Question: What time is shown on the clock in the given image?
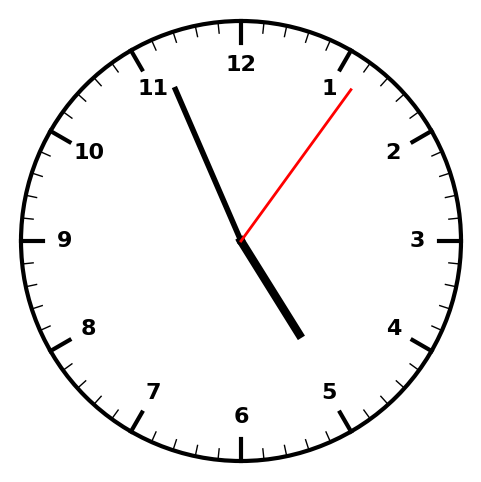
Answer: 04:56:06